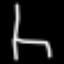
Label: chair